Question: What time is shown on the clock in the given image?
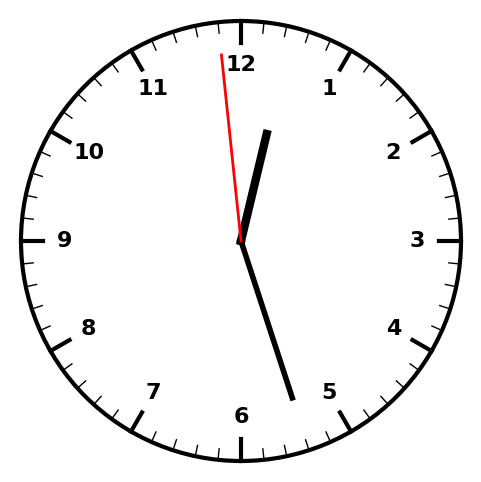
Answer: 12:26:59